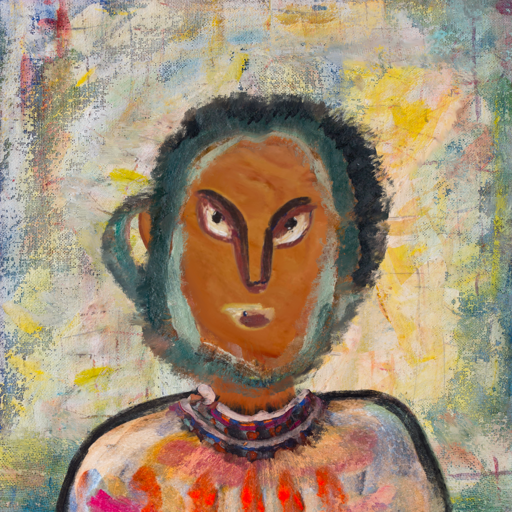
Background: Irani, Head And Neck Front: Pious_Lady, Face Front: After_Raid, Bust: Childish, Hair Front: Boggyland, Head Accessory: Blank, Second Necklace: Blank, Necklace: Hypocrite_1, Baby: Blank